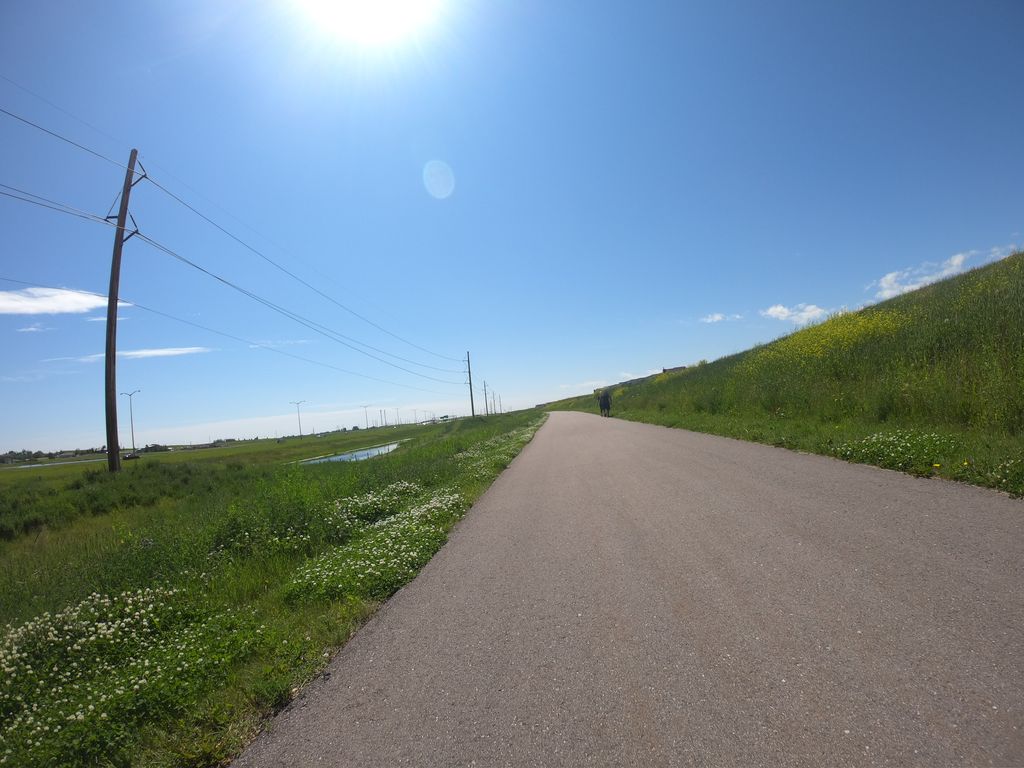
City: calgary